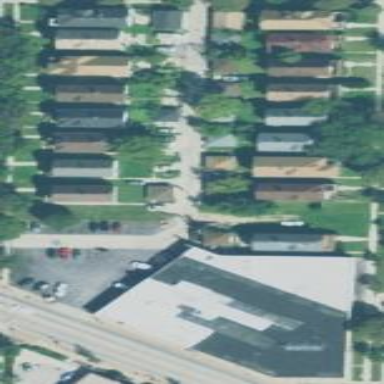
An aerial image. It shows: Sidewalk.